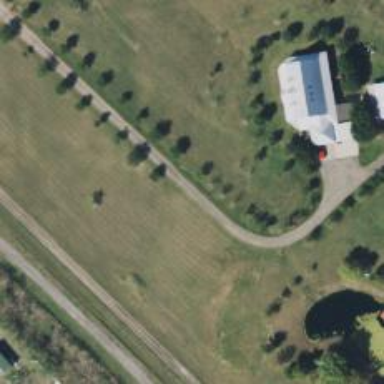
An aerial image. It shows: Driveway leading to service road.